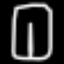
Label: pants